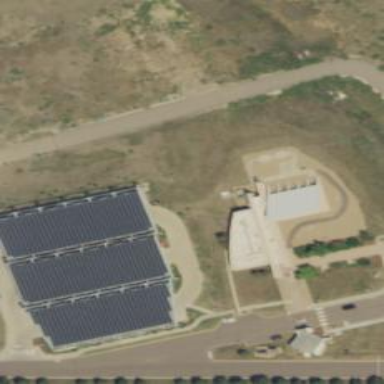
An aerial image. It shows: Parking area with sheds. The roof of the sheds is covered in photovoltaic panels.